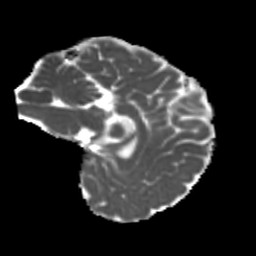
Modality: MD
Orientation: sagittal
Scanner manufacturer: siemens
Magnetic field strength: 3 T
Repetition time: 4 s
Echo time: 0.0594 s